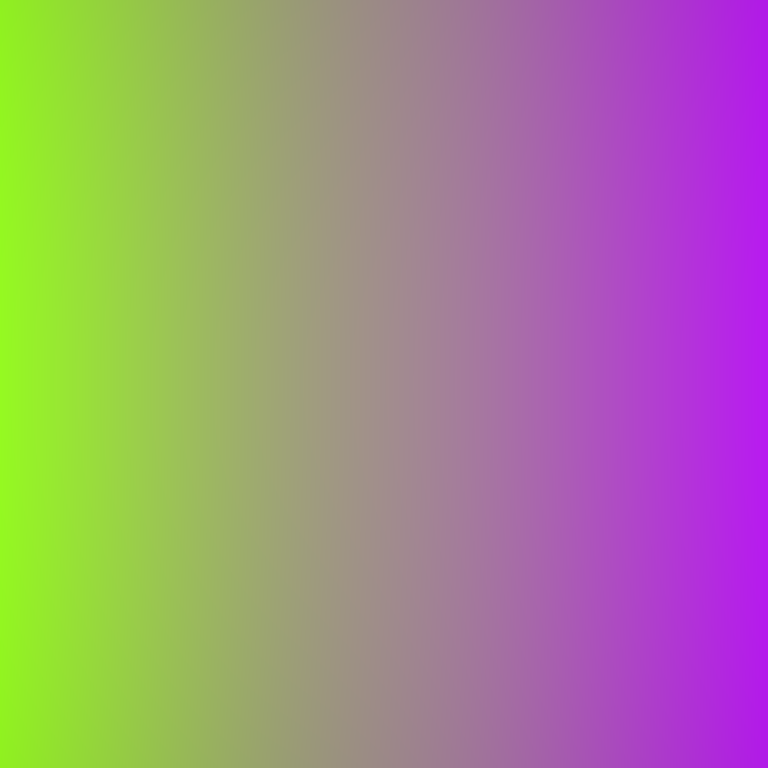
Abstract light effect, smooth gradient from bright green to vivid purple, energetic atmosphere, soft blend, no room, no furniture, no objects.